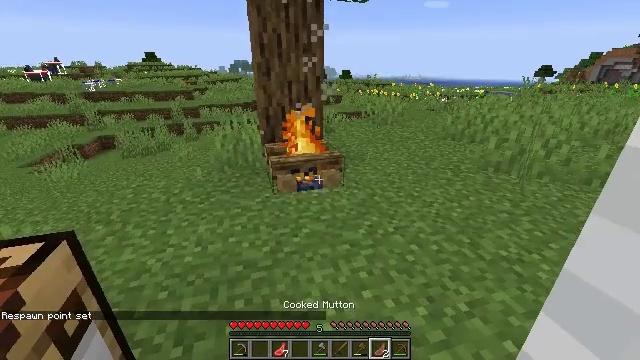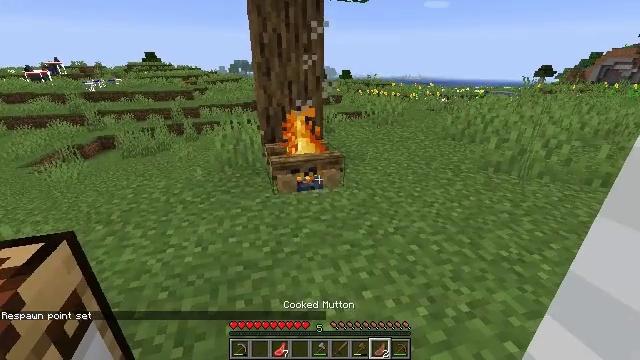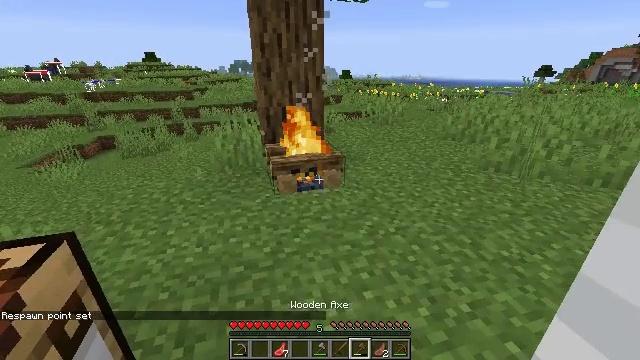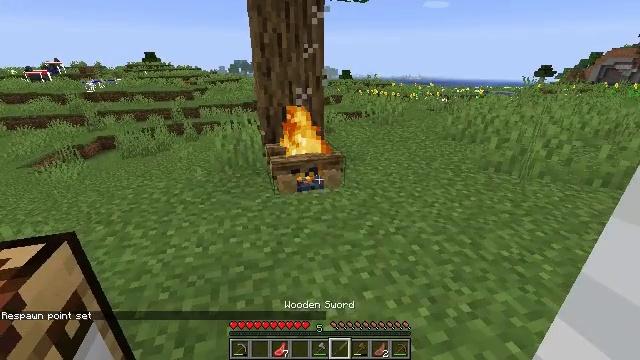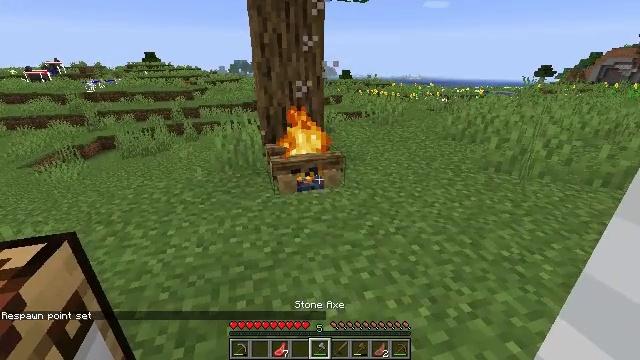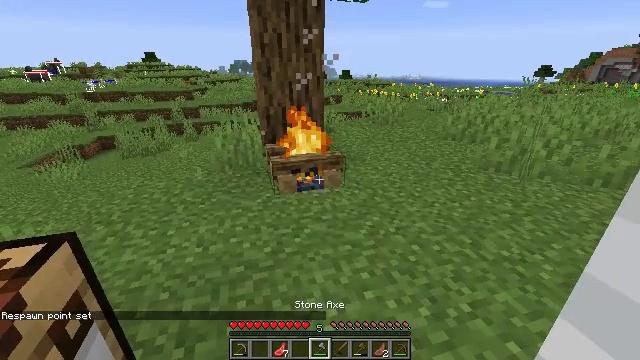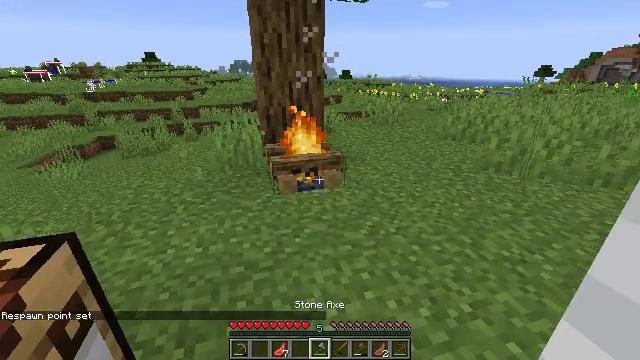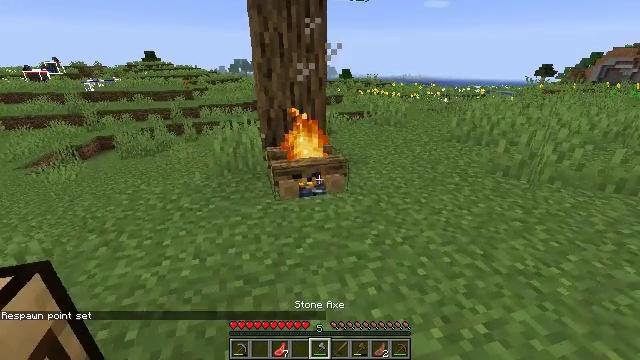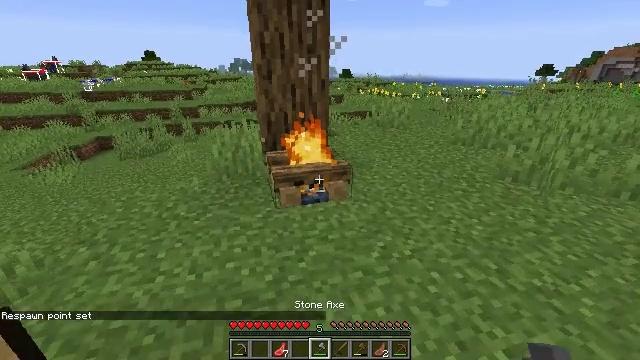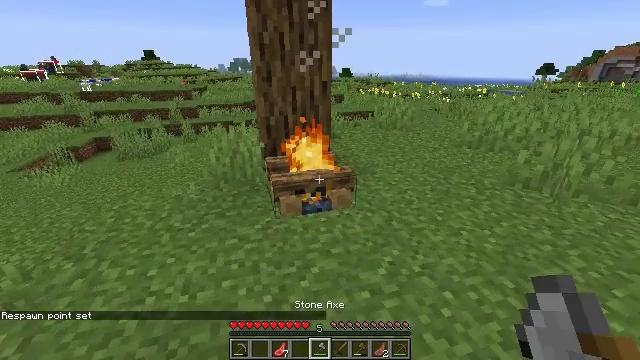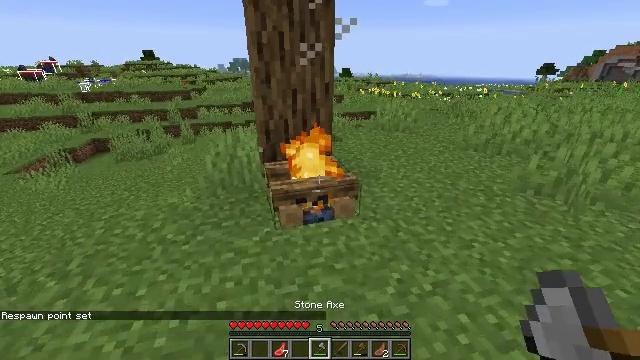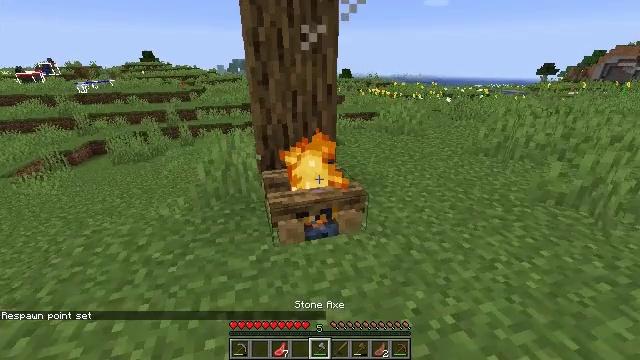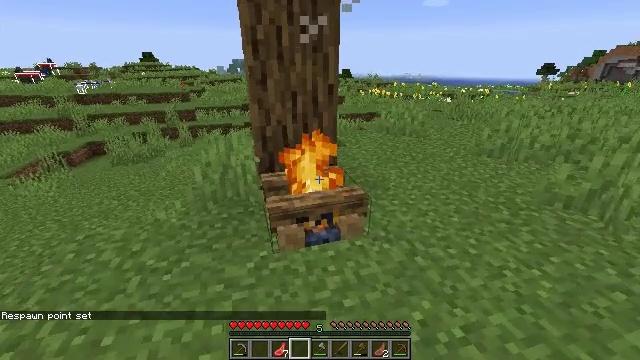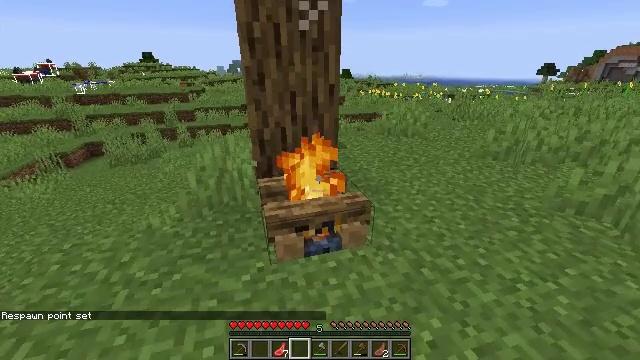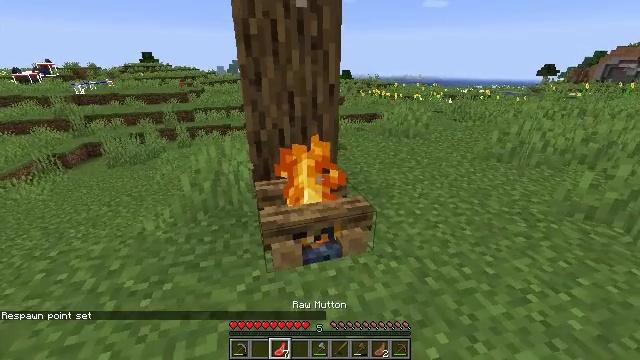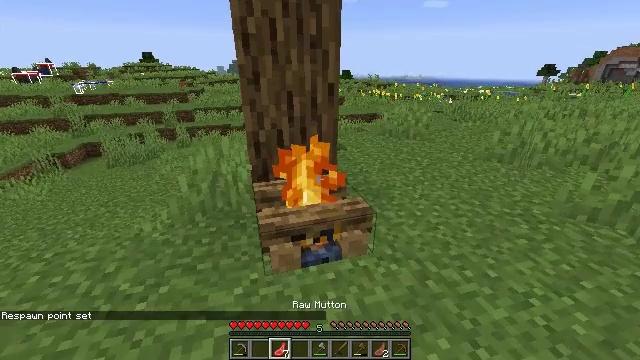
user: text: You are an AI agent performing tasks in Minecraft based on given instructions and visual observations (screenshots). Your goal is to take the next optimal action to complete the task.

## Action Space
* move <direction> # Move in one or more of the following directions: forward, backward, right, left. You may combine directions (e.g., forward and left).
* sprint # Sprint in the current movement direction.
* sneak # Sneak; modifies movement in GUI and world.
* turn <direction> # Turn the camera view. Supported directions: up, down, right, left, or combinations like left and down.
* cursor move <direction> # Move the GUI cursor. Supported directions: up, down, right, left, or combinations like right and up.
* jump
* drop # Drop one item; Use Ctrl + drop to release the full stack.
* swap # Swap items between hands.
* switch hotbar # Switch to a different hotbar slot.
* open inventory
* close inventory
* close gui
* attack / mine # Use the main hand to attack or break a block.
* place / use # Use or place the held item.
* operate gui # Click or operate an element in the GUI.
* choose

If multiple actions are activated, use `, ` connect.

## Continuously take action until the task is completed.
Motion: motion action
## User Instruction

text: Recycle the crafting table.
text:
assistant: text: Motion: no_op
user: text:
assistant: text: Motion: no_op
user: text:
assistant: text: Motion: no_op
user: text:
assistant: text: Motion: no_op
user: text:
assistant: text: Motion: no_op
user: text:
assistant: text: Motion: move forward
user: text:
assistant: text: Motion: move forward
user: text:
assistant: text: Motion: move forward
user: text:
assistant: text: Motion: move forward
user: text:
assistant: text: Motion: move forward
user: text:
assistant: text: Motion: move forward
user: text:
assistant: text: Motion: move forward
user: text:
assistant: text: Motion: no_op
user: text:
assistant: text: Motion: no_op
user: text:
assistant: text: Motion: no_op
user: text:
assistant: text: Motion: no_op
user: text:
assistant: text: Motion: no_op
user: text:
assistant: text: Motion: no_op
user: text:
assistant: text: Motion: no_op
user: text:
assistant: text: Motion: no_op
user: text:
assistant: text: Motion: no_op
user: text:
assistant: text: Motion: no_op
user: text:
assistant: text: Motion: no_op
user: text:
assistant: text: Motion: no_op
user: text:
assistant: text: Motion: no_op
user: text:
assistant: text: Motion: turn down, use / place
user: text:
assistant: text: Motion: turn left and down, use / place
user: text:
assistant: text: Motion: turn left and down, use / place
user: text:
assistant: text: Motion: use / place
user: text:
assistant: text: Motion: use / place